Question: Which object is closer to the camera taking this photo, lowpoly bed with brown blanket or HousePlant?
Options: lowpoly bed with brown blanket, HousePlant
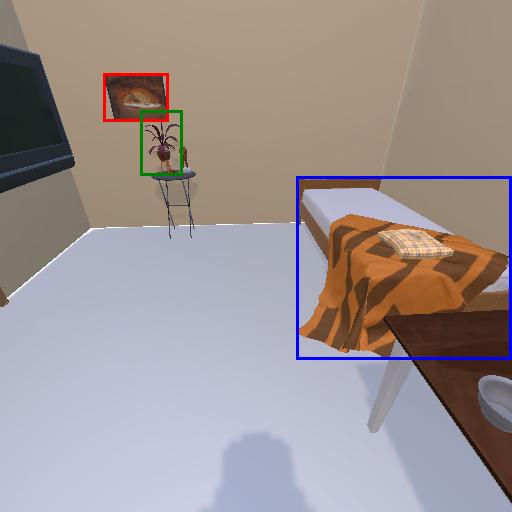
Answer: lowpoly bed with brown blanket